Current action and preconditions to check: trajectory_clear

Your task: For each precondition in the list above, predict whether it will hold at this action.

Consider the current scene as observed from the mobile robot's camera, and analyze the predicted future states of all dynamic agents (e.g., people, animals, vehicles, or any moving entities) within the NEXT SECOND.

IMPORTANT: Only answer "very likely" if you are absolutely certain—based on strong, clear evidence—that a dynamic agent will violate the precondition in the predicted future state. Do NOT answer "very likely" for unlikely, ambiguous, or low-probability risks.

Ask yourself for each precondition: Is there a high probability, with clear and convincing evidence, that the predicted future states of any dynamic agent will interfere with the predicted future state of the currently executing action within the NEXT SECOND, causing that precondition to fail?

Assess the risk level based on these predictions. Use "likely" or "very likely" if motions create a clear risk of interference.

Use "neutral" or "improbable" if agents are nearby but their predicted paths are clearly diverging or non-conflicting.

Failure Risk Categories: "very improbable", "improbable", "neutral", "likely", "very likely"

Answer Format: Output ONLY the probability_of_failure value from these categories: "very improbable", "improbable", "neutral", "likely", "very likely"

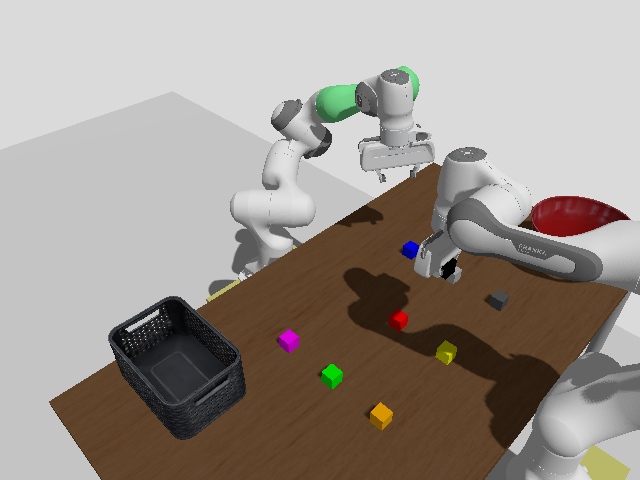

Answer: very improbable